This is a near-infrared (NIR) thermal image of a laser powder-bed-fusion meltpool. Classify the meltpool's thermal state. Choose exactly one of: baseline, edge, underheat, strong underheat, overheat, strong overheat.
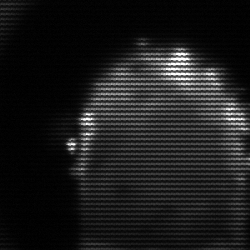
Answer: baseline